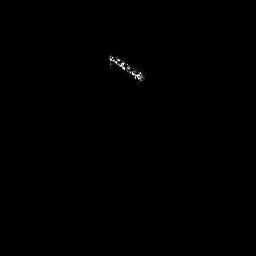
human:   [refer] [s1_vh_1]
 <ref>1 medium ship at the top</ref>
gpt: <box>[[41, 19, 57, 32, 0]]</box>